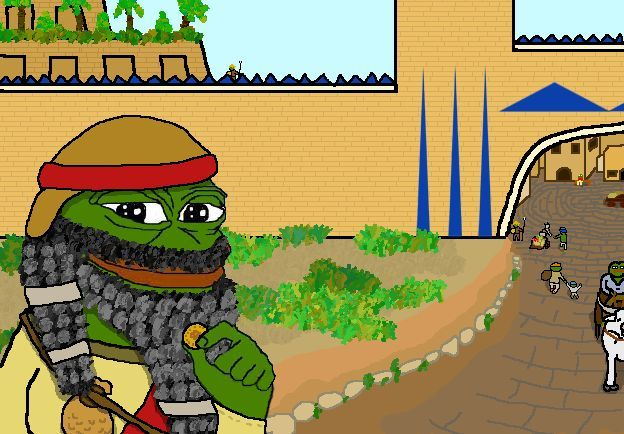
Label: 5_Pepe